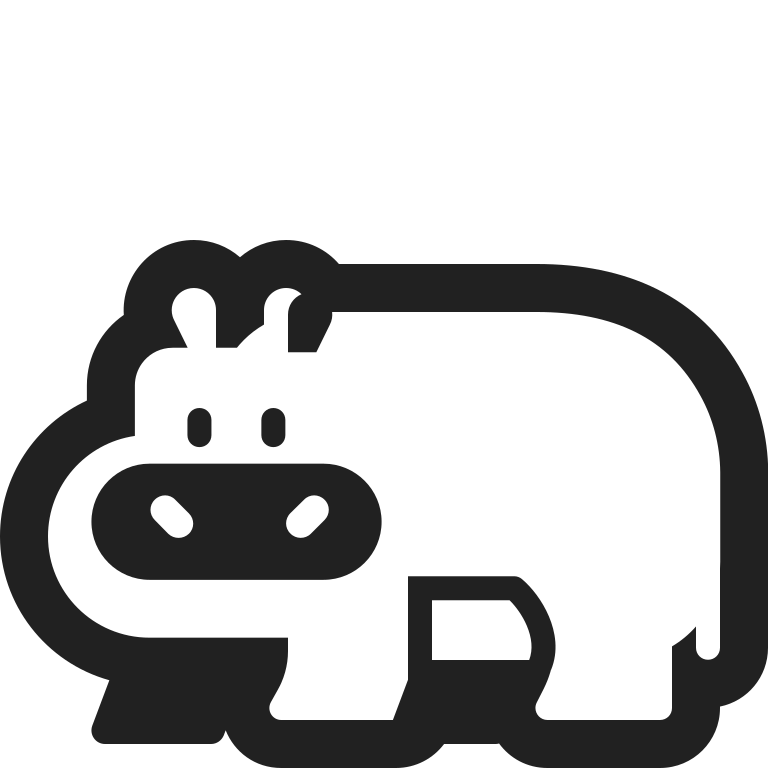
hippopotamus high contrast